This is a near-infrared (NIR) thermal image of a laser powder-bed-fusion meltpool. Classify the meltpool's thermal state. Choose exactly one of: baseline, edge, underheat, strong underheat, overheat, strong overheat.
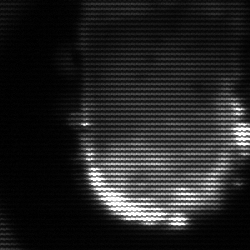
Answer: baseline